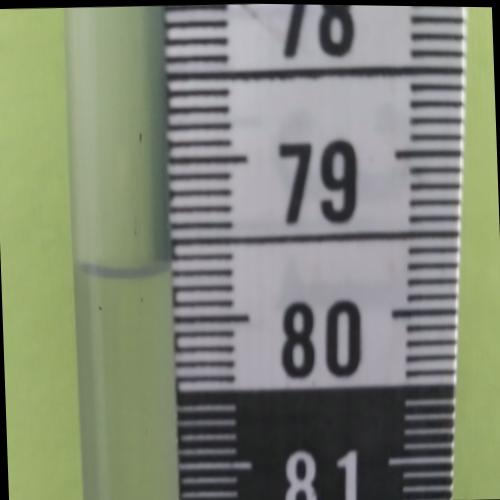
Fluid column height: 79.7 cm